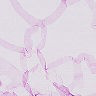
Metastatic tissue present: no